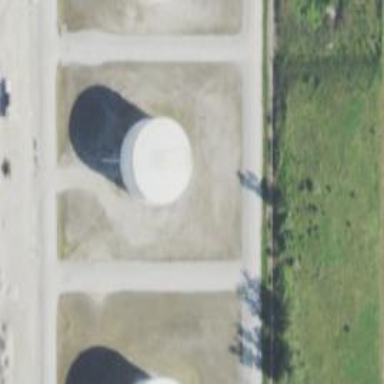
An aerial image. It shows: Storage tank with man-made structure.